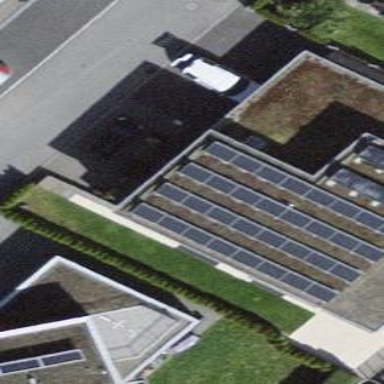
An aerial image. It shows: Solar power generator using photovoltaic method with solar photovoltaic panel types.